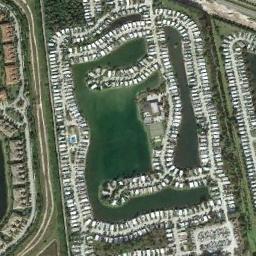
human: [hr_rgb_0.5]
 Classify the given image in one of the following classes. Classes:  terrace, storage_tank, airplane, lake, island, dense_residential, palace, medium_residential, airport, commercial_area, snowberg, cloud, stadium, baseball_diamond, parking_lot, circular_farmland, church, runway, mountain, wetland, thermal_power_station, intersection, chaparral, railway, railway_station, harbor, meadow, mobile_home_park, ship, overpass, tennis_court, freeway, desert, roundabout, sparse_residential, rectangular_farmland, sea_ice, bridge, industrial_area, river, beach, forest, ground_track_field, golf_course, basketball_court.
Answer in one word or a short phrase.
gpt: mobile_home_park